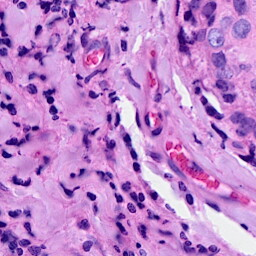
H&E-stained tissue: Breast